Interaction volume radius: 10 \u00c5
Interaction volume height: 15 \u00c5
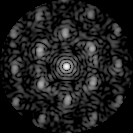
Disorder parameter: 0.5845